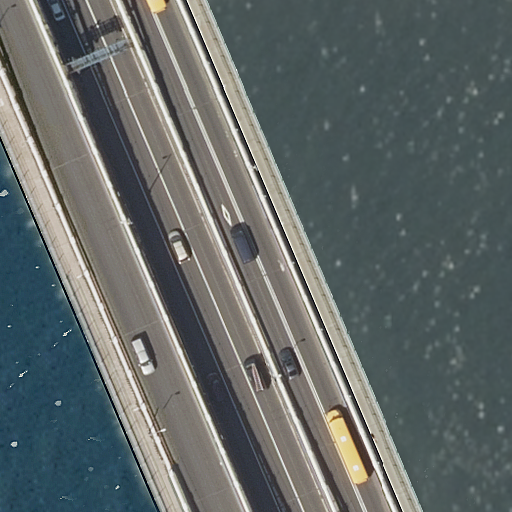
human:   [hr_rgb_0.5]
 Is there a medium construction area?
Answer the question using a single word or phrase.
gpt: no

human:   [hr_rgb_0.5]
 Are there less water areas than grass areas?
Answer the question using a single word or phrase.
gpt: no

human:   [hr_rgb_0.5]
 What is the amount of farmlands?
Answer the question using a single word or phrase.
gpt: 0

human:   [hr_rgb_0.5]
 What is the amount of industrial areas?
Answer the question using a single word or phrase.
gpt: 0

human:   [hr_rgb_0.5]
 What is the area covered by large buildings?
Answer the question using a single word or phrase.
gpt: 0m2

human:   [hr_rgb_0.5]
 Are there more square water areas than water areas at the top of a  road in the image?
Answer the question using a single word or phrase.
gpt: no

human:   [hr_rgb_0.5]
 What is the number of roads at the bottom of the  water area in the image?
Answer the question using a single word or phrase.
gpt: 0

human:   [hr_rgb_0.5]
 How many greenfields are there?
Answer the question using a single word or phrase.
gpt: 0

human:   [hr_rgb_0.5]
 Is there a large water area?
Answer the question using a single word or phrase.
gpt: yes

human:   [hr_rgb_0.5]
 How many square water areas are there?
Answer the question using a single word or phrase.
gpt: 0

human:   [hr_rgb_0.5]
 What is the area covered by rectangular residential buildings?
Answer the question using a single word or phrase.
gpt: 0m2

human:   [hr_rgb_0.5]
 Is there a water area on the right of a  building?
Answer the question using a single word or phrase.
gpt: no

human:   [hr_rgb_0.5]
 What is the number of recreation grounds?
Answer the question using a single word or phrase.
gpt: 0

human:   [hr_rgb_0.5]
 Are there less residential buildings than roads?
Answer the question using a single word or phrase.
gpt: yes

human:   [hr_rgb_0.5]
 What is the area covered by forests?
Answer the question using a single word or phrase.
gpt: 0m2

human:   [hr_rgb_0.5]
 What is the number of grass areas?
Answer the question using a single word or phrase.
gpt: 0

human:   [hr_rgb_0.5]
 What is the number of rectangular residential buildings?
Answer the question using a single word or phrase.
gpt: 0

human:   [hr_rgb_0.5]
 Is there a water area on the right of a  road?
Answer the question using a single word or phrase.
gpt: no

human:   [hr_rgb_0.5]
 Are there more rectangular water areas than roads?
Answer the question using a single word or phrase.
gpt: no

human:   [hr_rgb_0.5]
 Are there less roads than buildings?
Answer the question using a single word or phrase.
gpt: no

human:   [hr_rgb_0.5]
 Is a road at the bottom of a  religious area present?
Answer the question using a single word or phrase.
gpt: no

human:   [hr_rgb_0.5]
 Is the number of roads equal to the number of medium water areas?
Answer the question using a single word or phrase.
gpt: no

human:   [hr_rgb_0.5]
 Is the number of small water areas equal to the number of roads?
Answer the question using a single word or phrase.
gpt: no

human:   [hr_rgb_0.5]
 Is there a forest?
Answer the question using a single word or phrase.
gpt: no

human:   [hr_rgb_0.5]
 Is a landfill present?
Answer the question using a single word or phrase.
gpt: no

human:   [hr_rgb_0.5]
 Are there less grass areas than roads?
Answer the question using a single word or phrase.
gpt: yes

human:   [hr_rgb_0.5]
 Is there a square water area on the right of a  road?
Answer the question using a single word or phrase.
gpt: no

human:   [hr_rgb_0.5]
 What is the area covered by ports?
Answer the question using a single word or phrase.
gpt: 0m2

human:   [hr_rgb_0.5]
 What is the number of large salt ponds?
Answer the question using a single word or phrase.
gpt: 0

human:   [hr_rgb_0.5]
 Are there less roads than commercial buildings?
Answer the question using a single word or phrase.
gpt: no

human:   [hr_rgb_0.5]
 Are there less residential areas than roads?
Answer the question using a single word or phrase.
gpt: yes

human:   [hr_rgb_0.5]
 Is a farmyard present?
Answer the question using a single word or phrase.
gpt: no

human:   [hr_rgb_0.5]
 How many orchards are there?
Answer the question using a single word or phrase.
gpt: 0

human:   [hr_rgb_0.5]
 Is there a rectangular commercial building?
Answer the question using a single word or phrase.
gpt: no

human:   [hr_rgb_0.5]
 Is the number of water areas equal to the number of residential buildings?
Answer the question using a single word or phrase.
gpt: no

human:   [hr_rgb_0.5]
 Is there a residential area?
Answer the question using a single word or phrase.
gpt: no